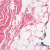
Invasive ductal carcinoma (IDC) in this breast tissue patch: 0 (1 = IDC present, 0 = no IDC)